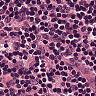
Metastatic tissue present: no